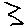
Label: zigzag